Field crop: maize
Growth stage: 2
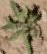
Species: atriplex